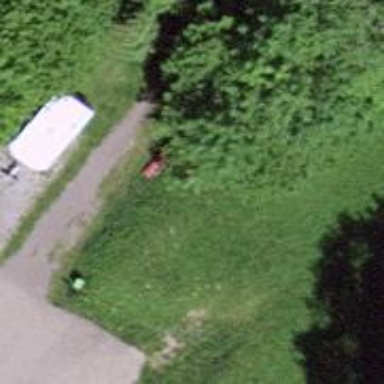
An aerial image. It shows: Red bench.